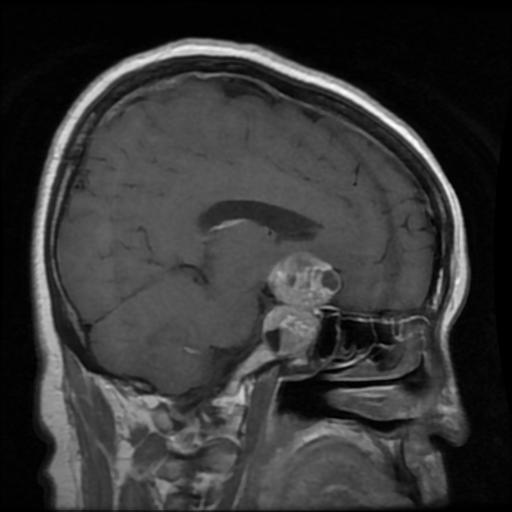
Label: pituitary